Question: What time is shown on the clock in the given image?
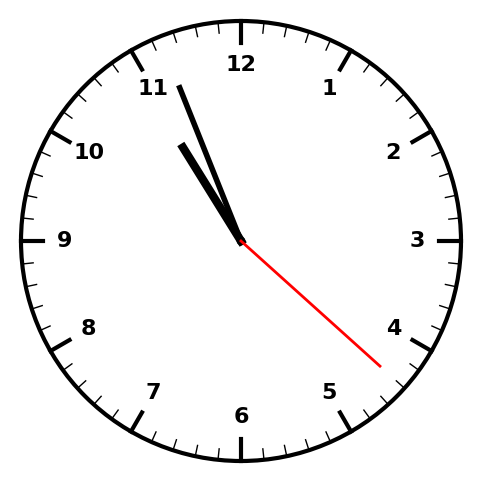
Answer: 10:56:22